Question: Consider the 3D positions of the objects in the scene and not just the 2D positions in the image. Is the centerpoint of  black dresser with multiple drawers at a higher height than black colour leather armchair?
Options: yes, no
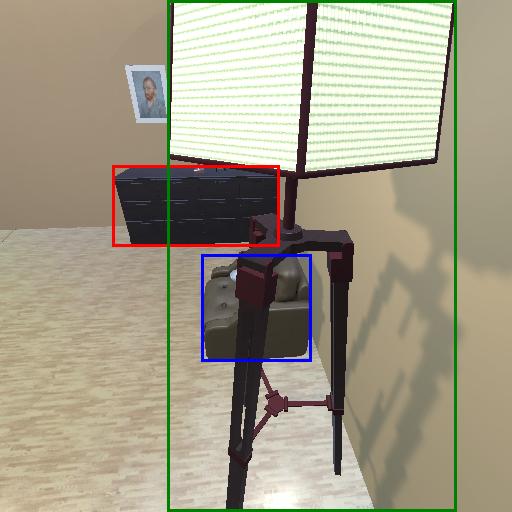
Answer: yes